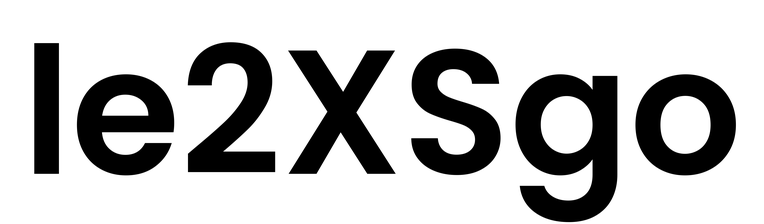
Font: Poppins-SemiBold